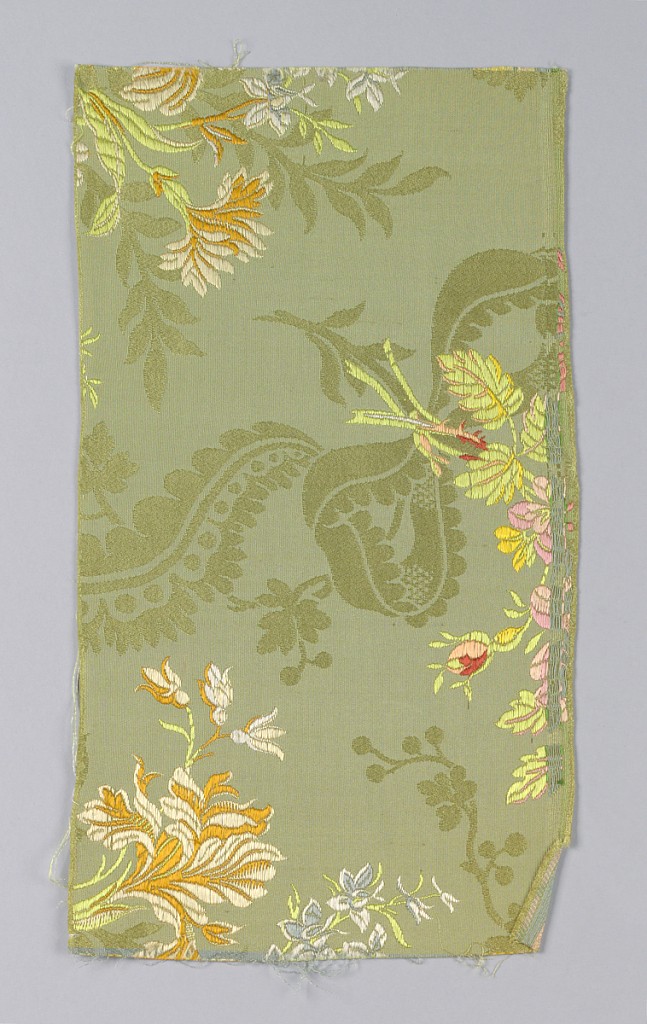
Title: Samples
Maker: Orinoka Mills, Philadelphia, Pennsylvania, USA
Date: ca. 1910
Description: a. pink ground with flowers and ribbons
b. light blue ground with flowers and ribbons
c. green ground with flowers and ribbons
d. green ground with flowers and ribbons